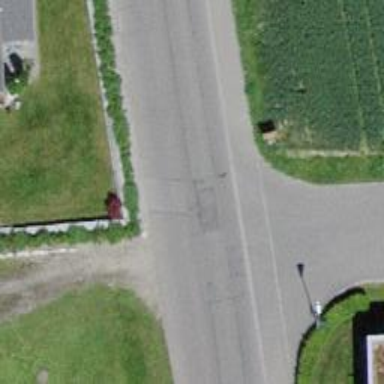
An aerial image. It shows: Residential road with asphalt surface.